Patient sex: M
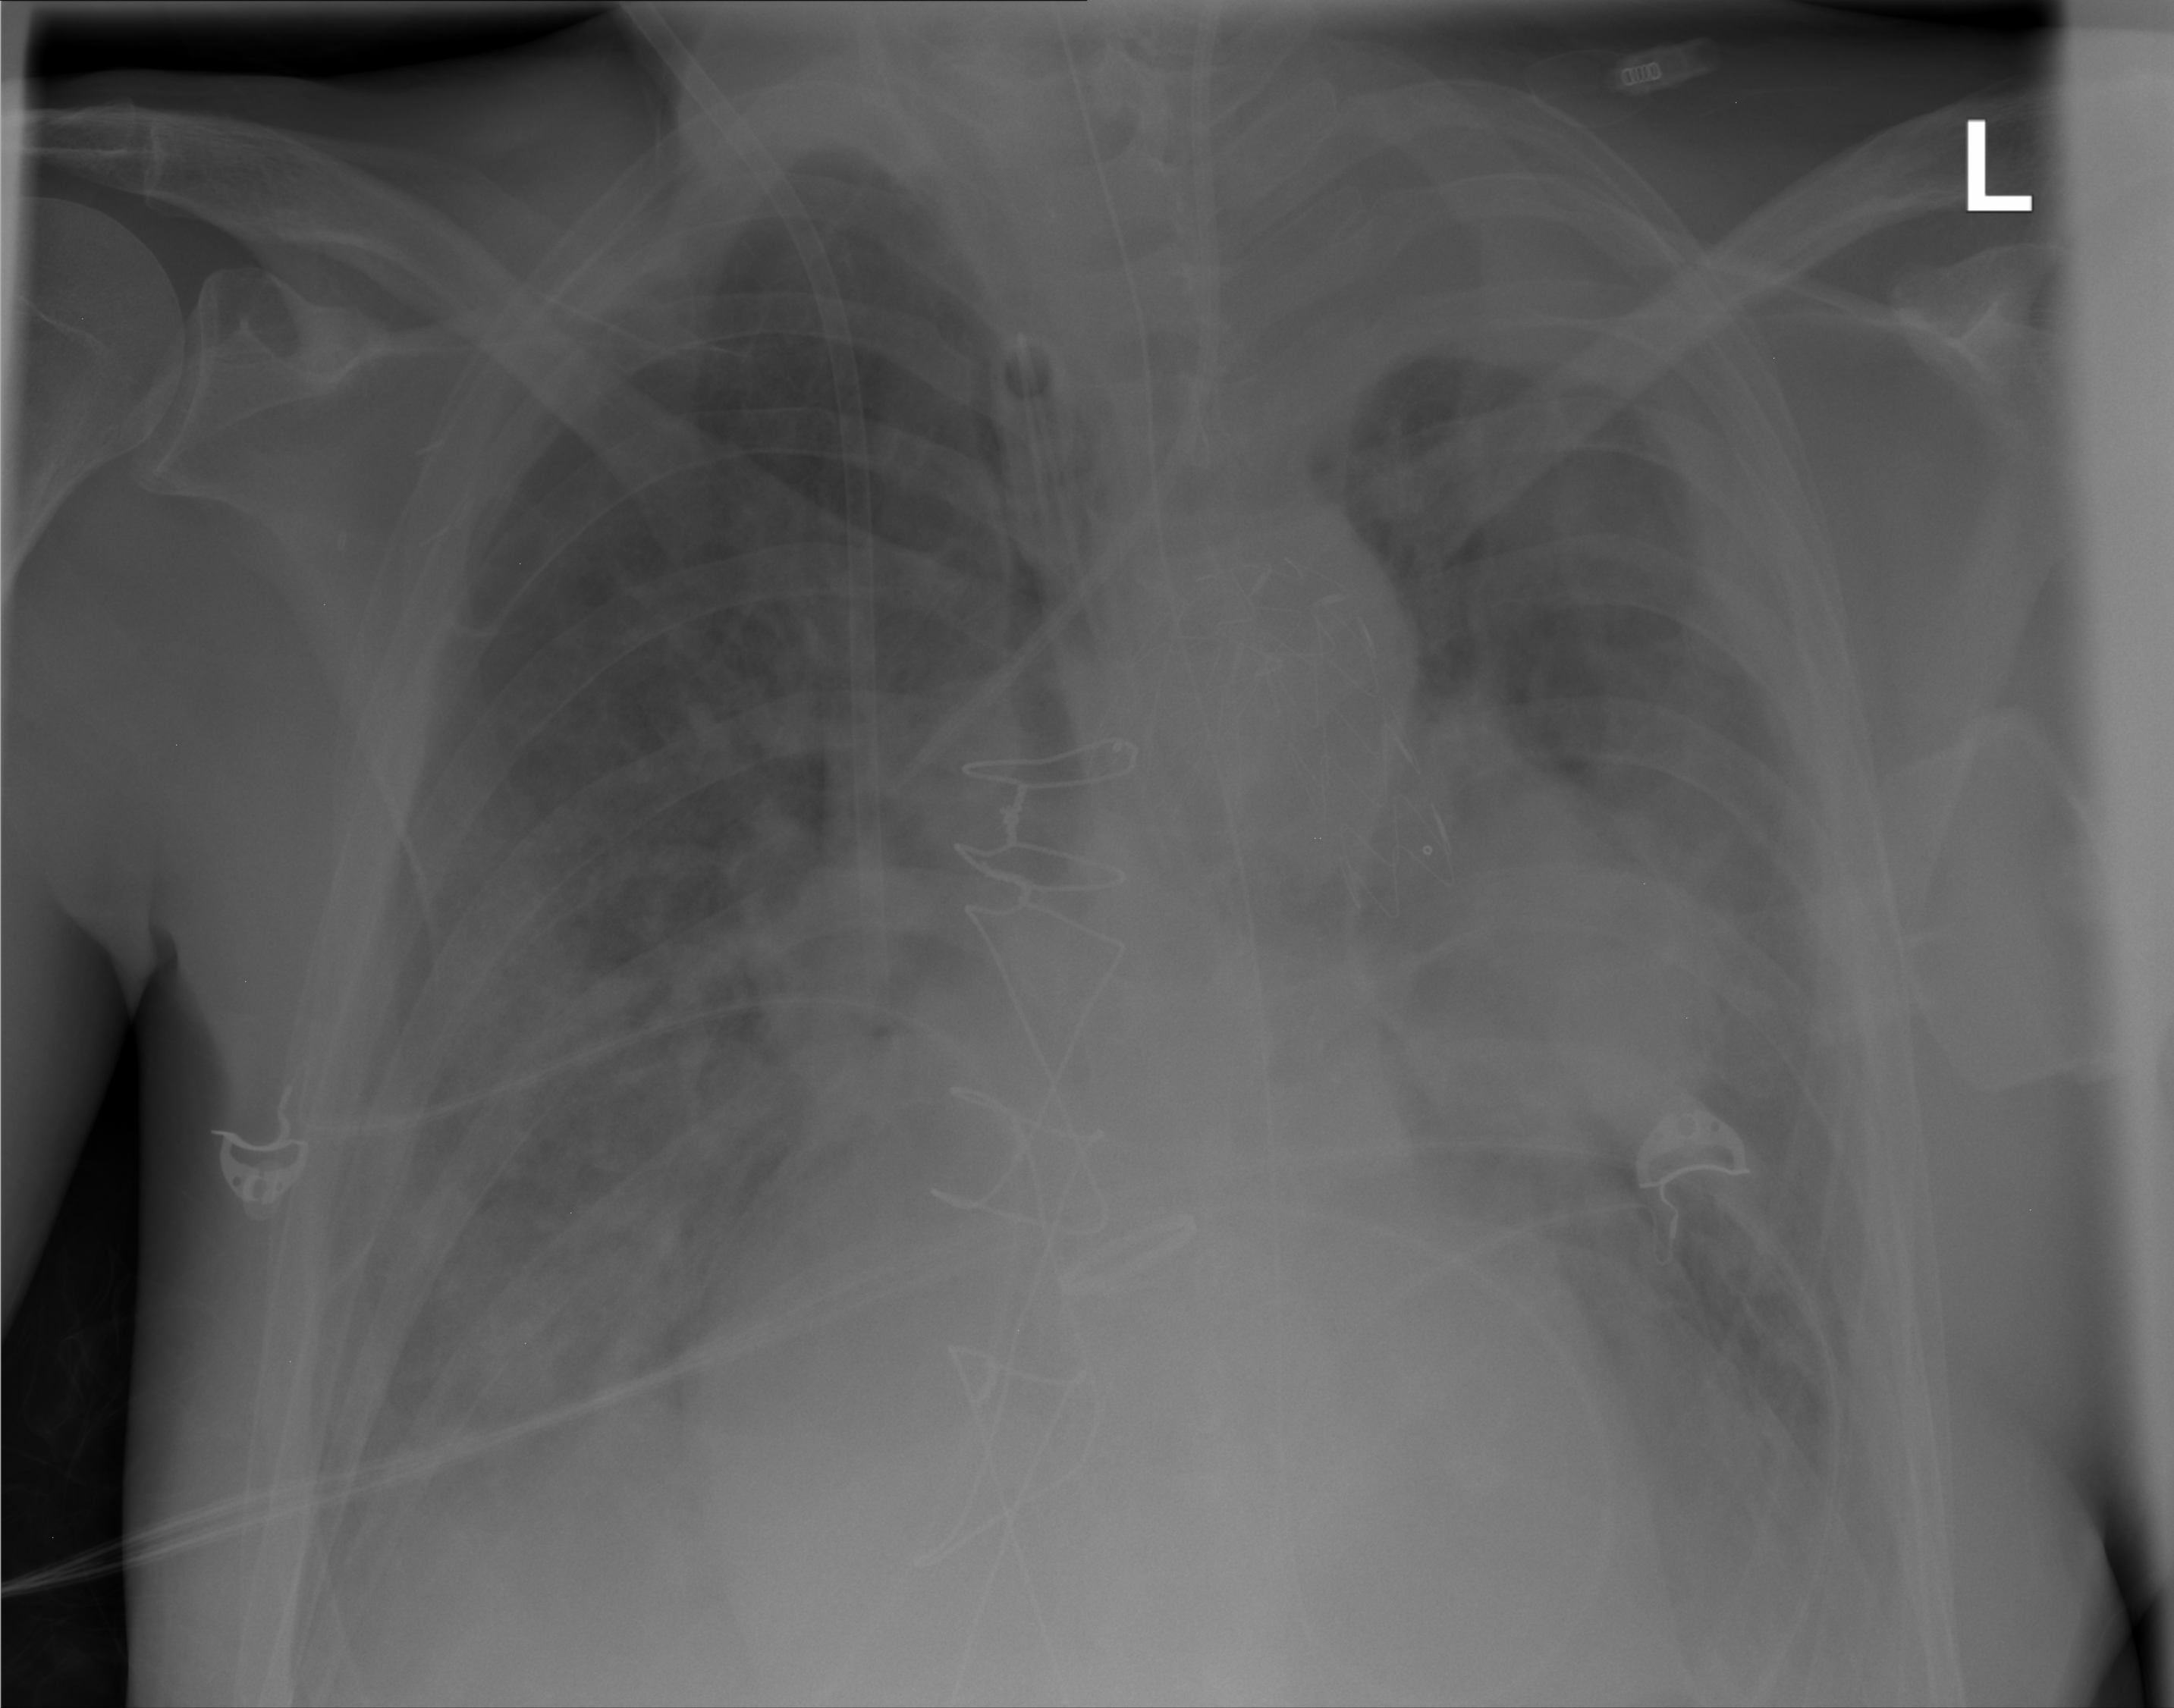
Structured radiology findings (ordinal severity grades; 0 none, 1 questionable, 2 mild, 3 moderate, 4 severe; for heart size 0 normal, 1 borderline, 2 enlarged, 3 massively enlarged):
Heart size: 2
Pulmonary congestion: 2
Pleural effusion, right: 2
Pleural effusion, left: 3
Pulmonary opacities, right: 3
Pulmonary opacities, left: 3
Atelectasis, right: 2
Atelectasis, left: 2